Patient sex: M
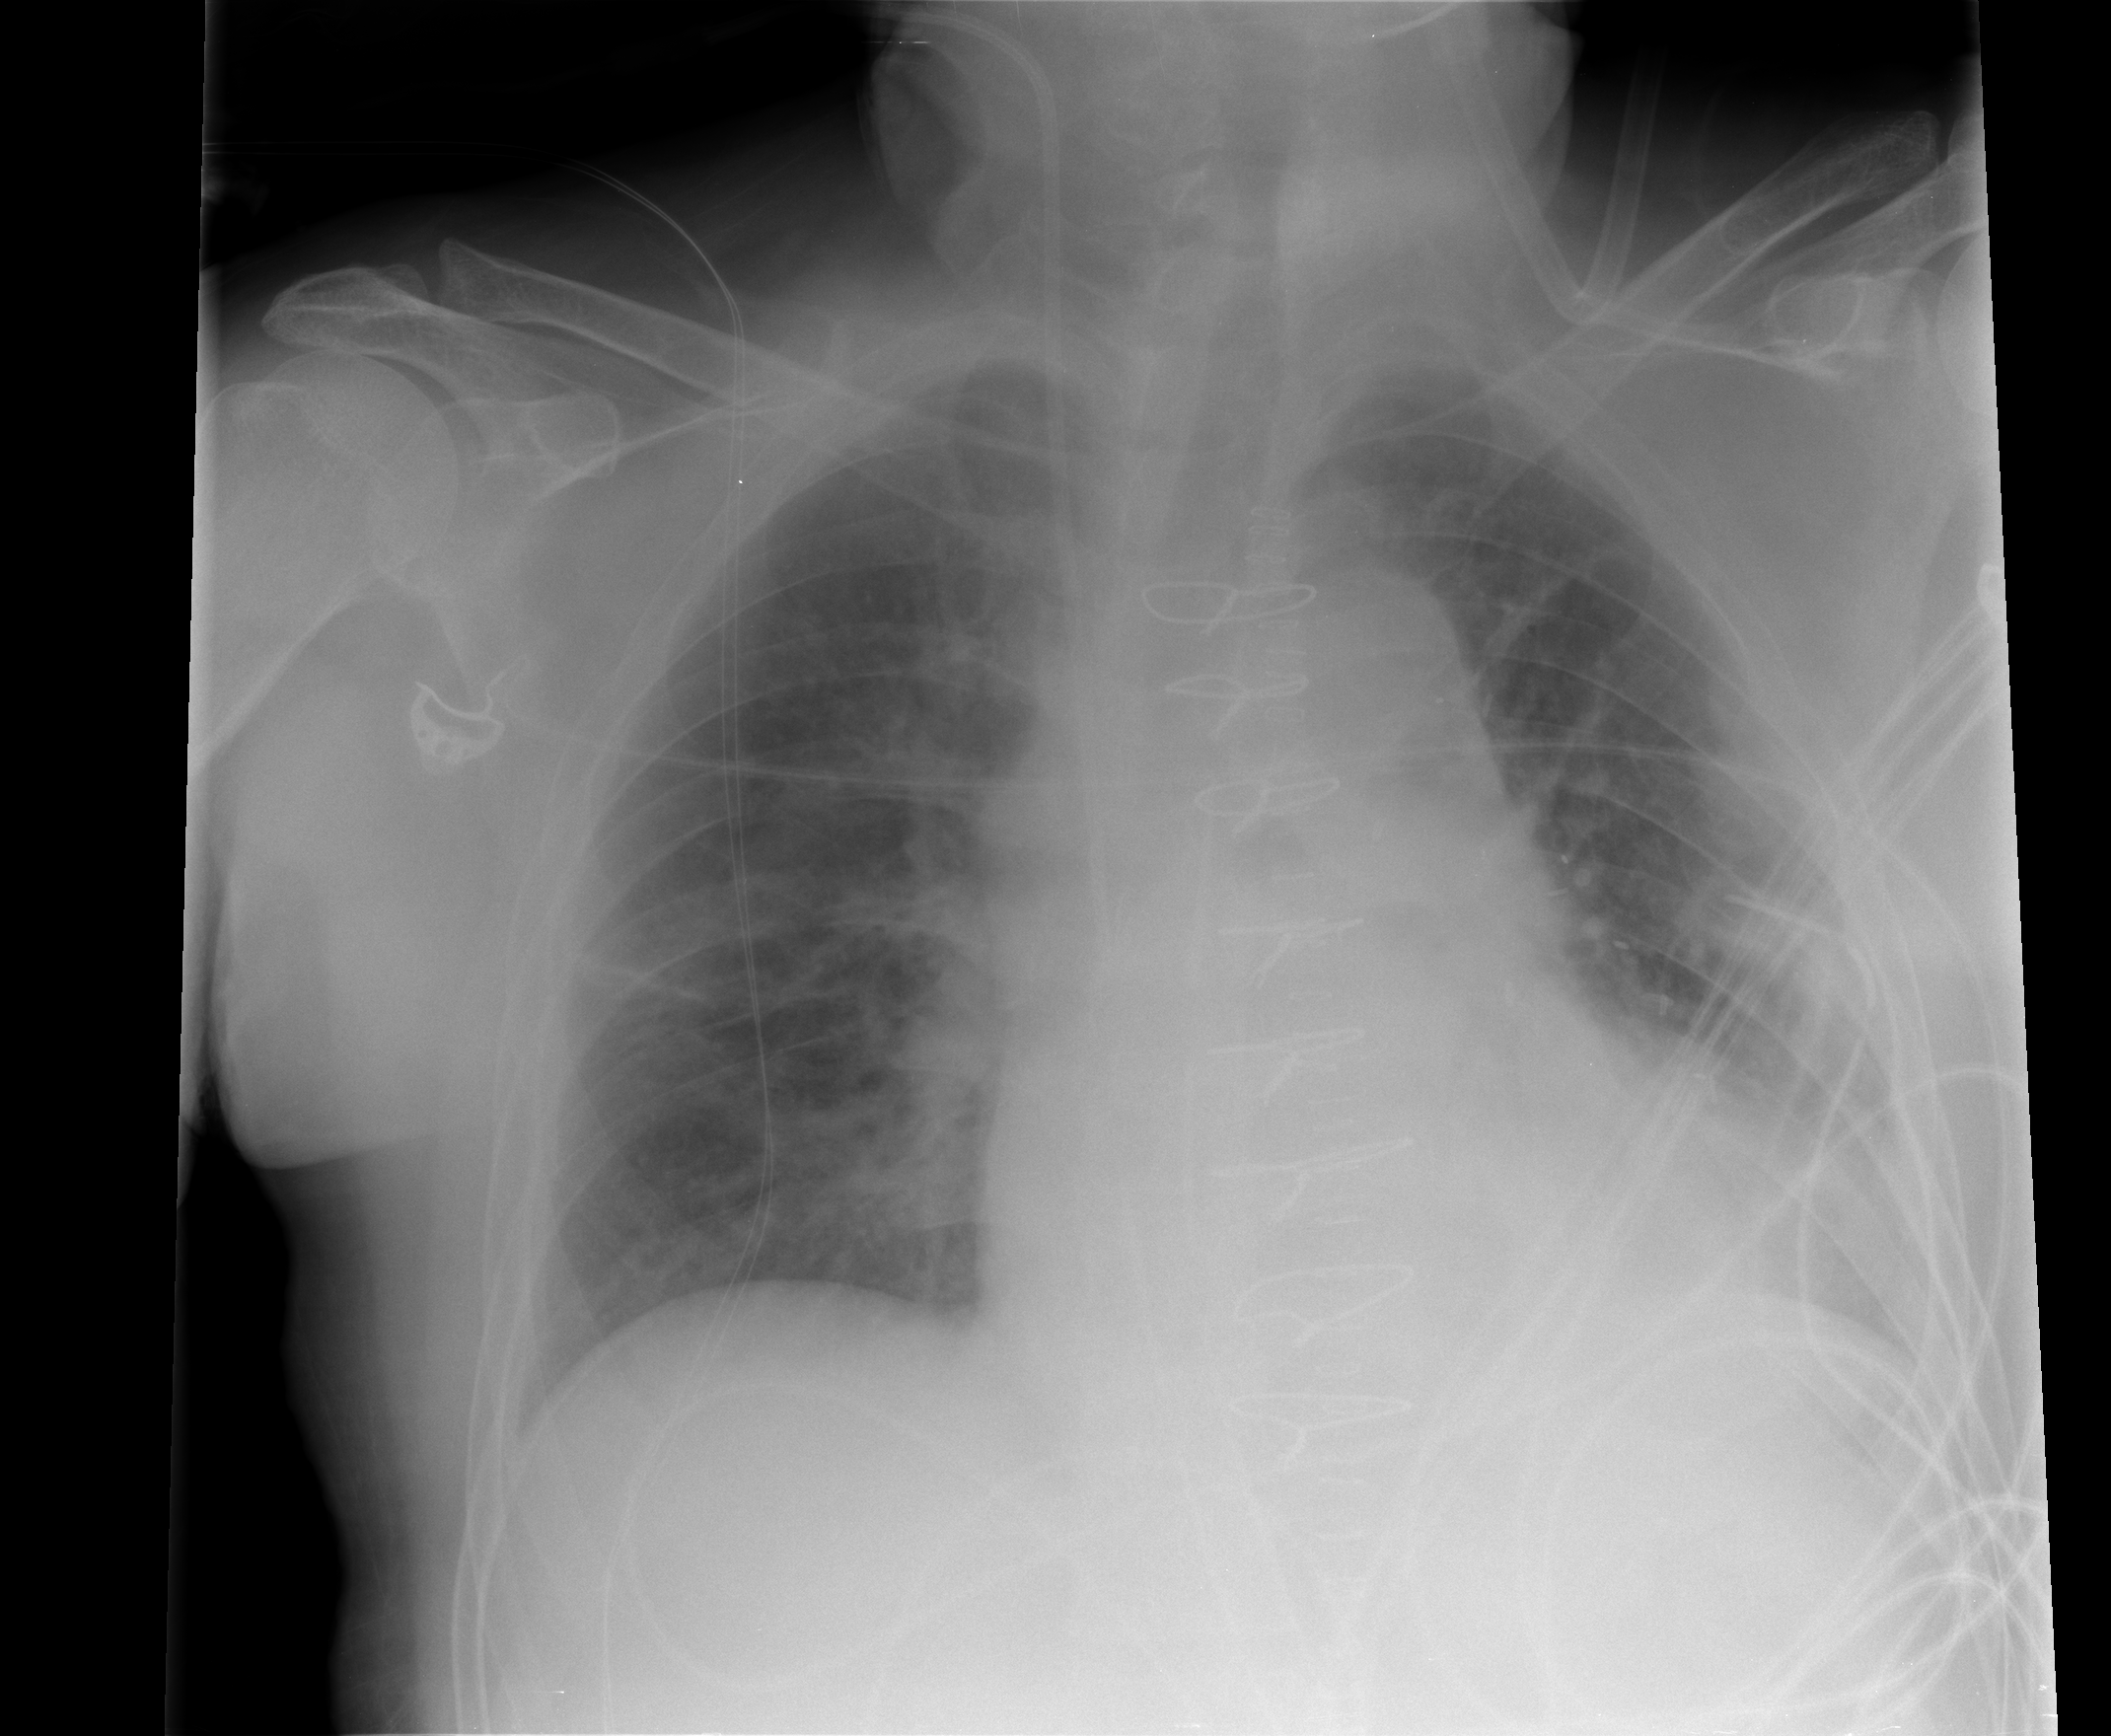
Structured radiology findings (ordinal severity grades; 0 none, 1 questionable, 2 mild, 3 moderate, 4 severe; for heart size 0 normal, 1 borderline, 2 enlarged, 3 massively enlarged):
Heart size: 1
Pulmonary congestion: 2
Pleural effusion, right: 0
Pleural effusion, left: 1
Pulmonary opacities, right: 1
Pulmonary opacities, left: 1
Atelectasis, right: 2
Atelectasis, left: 2